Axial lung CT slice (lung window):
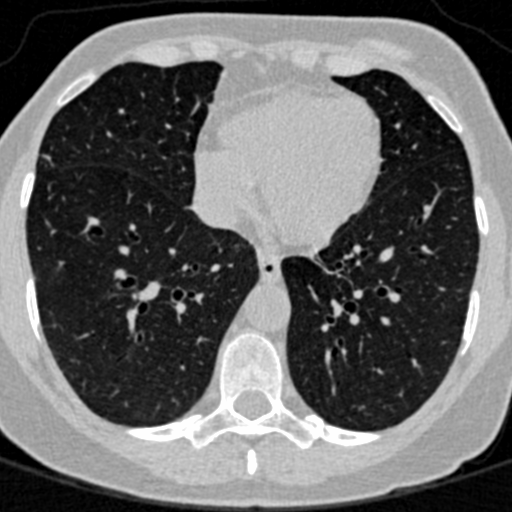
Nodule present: no